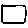
Label: square